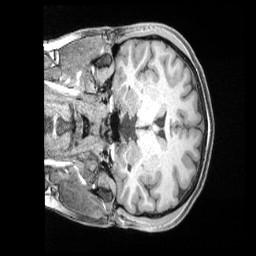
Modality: T1w
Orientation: coronal
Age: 34
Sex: female
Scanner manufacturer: siemens
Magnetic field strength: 3 T
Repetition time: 2 s
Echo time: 0.00211 s